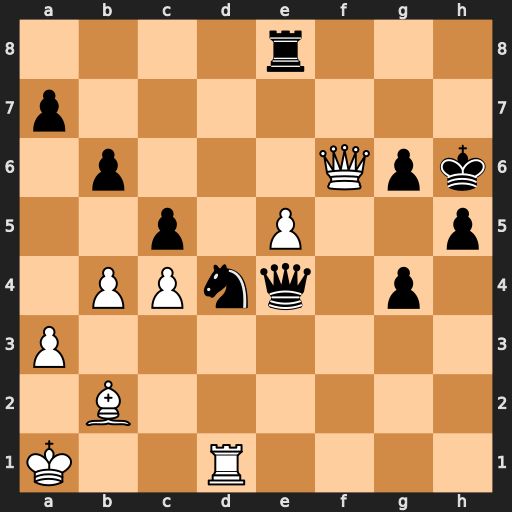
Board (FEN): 4r3/p7/1p3Qpk/2p1P2p/1PPnq1p1/P7/1B6/K2R4
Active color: w
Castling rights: -
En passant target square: -
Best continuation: Bc1+ Kh7 Qf7+